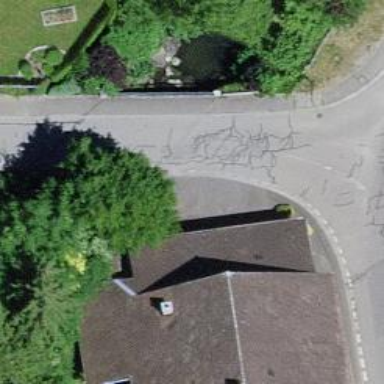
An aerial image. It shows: Residential road with bridge.